Question: I am working on listview with selector property, when the user selects the index position that index position should be highlighted until i select the next index position of listview, selector property works with this one but when i scroll my list view the selector doesnot works as it moves on the top . please help me with this
'''
<ListView
android:id="@+id/lvMenuItem"
android:layout_width="0dp"
android:layout_height="wrap_content"
android:layout_marginLeft="10dp"
android:layout_weight="1"
android:cacheColorHint="@android:color/transparent"
android:listSelector="@color/selected_color"
android:dividerHeight="3dp" >
</ListView>
lvMenu.setOnItemClickListener(new OnItemClickListener() {
@Override
public void onItemClick(AdapterView<?> parent, View view, int position,
long id) {
//view.setSelected(true);
Log.d("das","dasdas");
if(lastSelected != null) {
lastSelected.setBackgroundColor(Color.TRANSPARENT);//(dr/*id of your unselected drawable*/);
}
lastSelected = (ViewGroup)view;
lastSelected.setBackgroundResource(R.color.selected_color/*id of your selected drawable*/);
// selectedRow=position;
String photo =datasource.getImagePathFromSubMenuId(SubMnuIdlst.get(position));
Bitmap theImage= BitmapFactory.decodeFile(ofFilePath+"/"+photo);
Bitmap bitmapScaled = Bitmap.createScaledBitmap(theImage, 300,250, true);
drawable = new BitmapDrawable(bitmapScaled);
imgMainItem.setBackgroundDrawable(drawable);
Imagename=ServerPath+"images/"+photo;
String Desc=datasource.getSubMenuDescriptionFromSubMenuId(SubMenuid12);
tvDesc.setText(Desc);
selectionPos=position;
selectedimgpath=photo;
menuAdapter.notifyDataSetChanged();
Log.d("SelPos",""+selectionPos);
}
});
'''

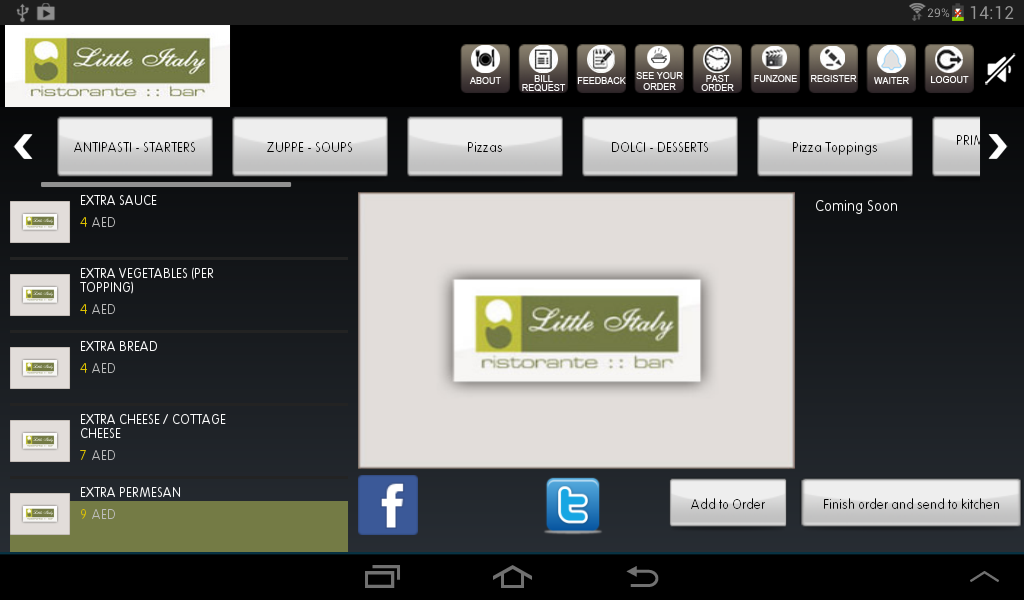
Answer: You should track the lastSelected position, and in listView's onItemClickListener deselect the lastSelected postion and select the current one.. something like this
'''
ListView myListView = (ListView)findViewById(/* id of listView */);
ViewGroup lastSelected = null;
myListView.setOnItemClickListener(new onItemClickListener(
@Override
onItemClick(AdapterView arg0, View childView, int pos) {
if(lastSelected != null) {
lastSelected.setBackgroundDrawable(/*id of your unselected drawable*/);
}
lastSelected = (ViewGroup)childView;
lastSelected.setBackgroundDrawable(/*id of your selected drawable*/);
}
));
'''